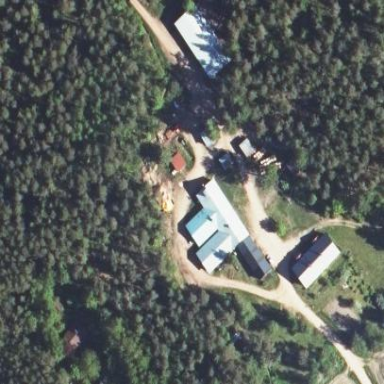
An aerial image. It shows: Farmyard area.